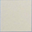
Piece: xx